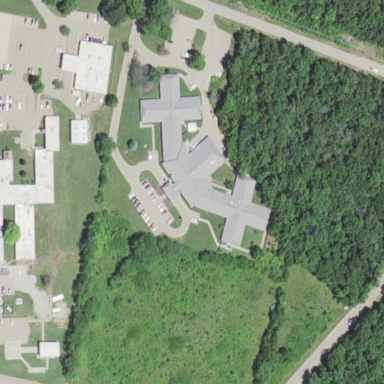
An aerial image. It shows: Nursing home building.